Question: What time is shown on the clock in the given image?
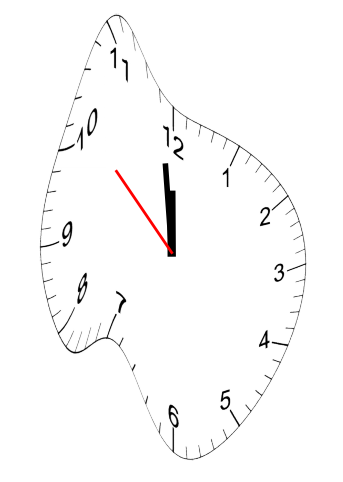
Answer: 11:58:52